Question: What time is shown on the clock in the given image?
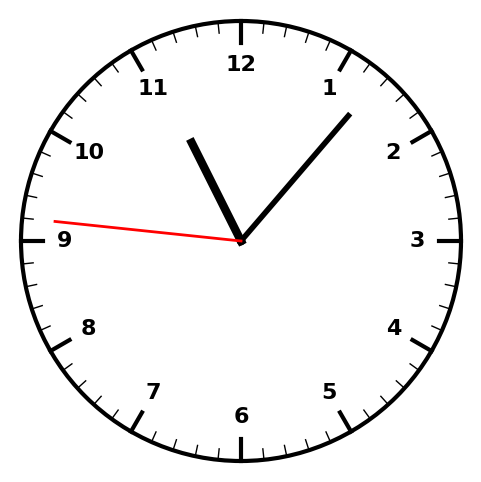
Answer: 11:06:46